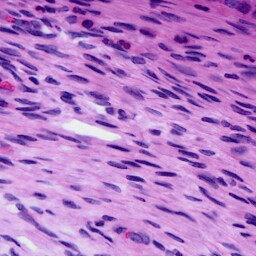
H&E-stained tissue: Cervix